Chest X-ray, PA view. Patient: 66 years old, sex M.
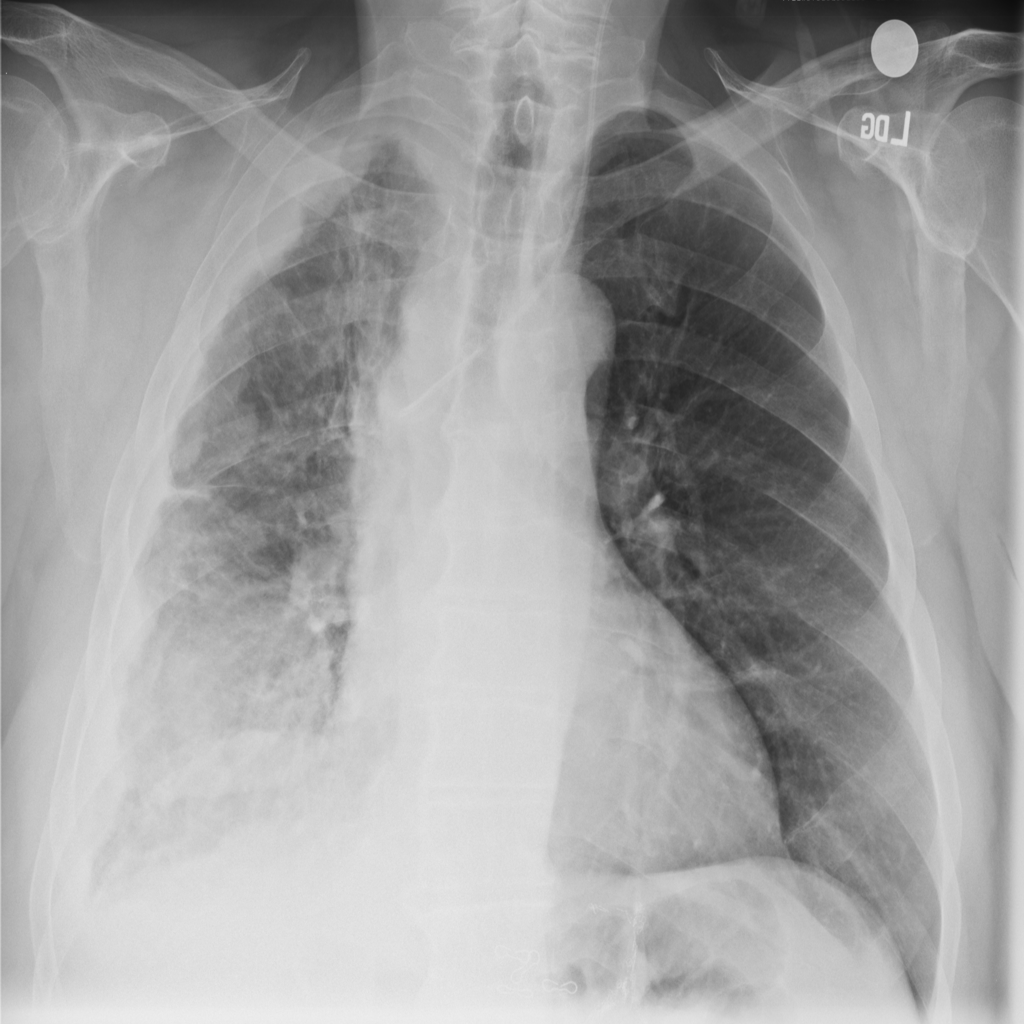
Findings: No Finding